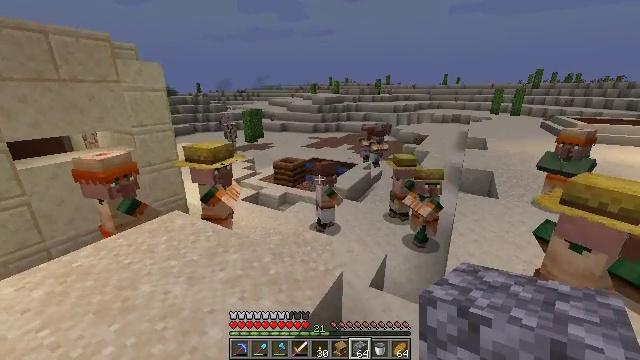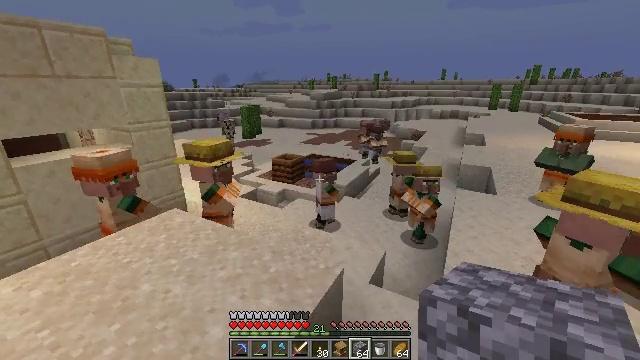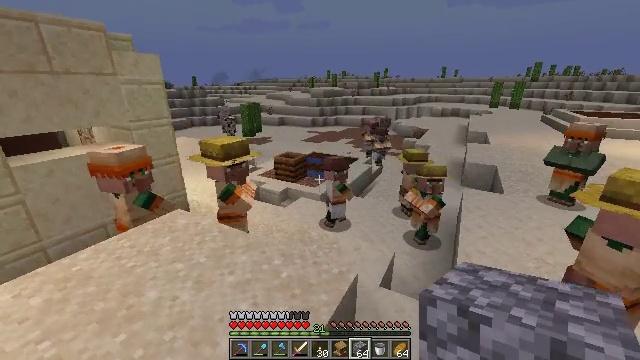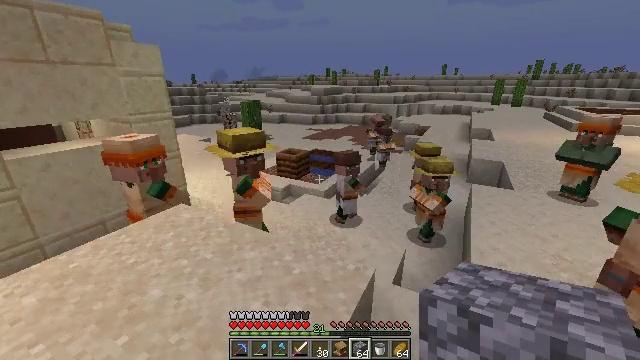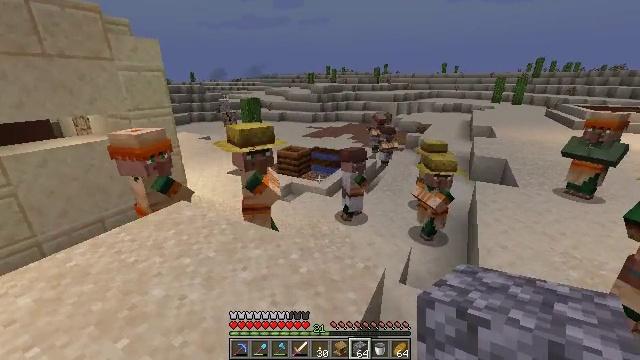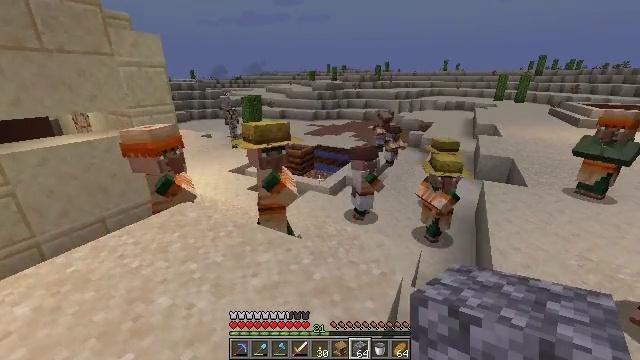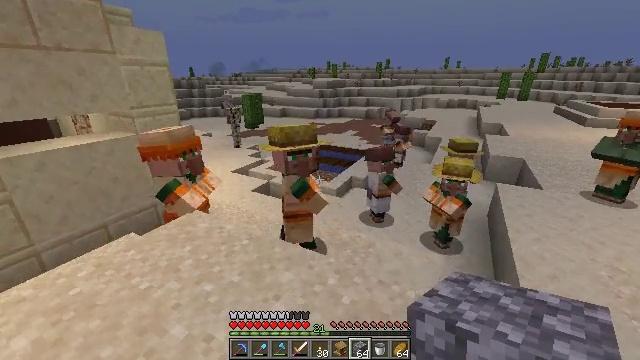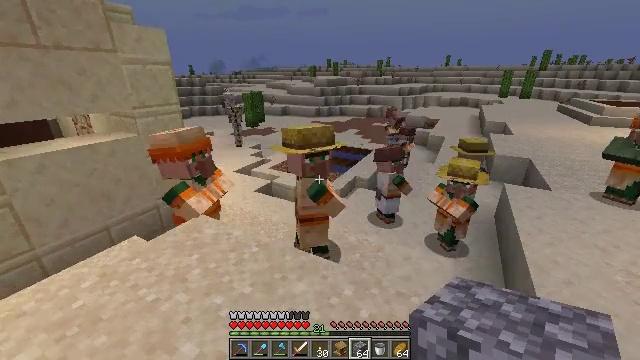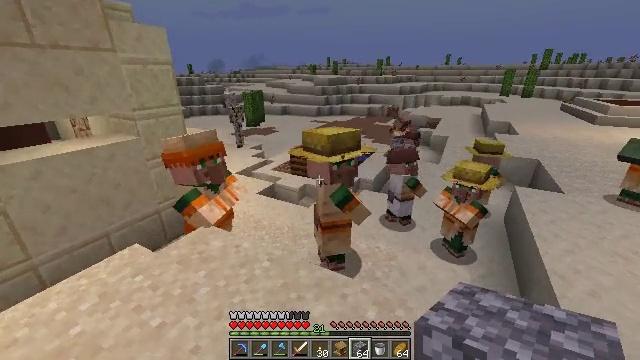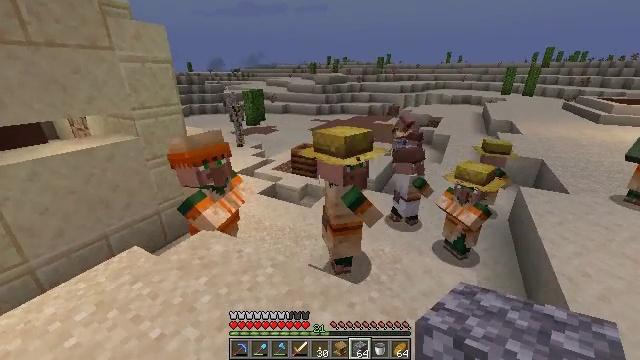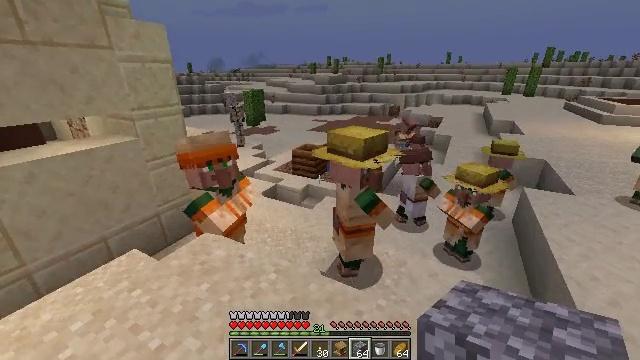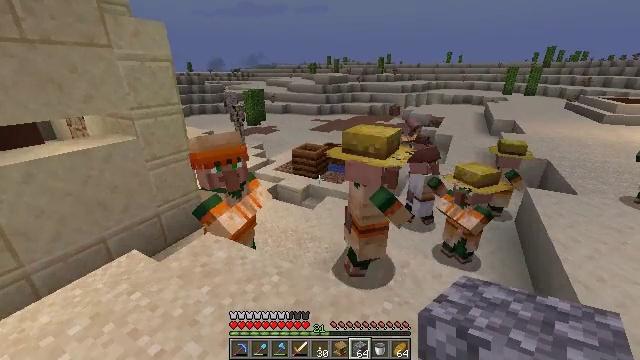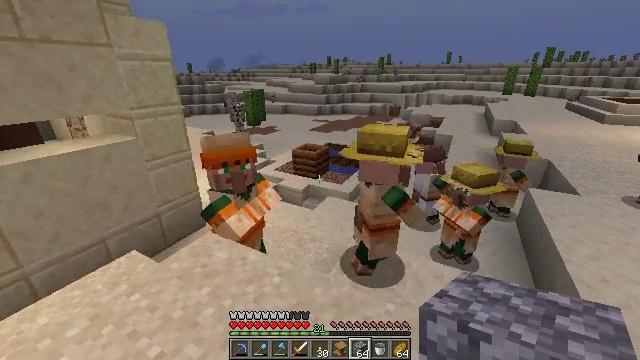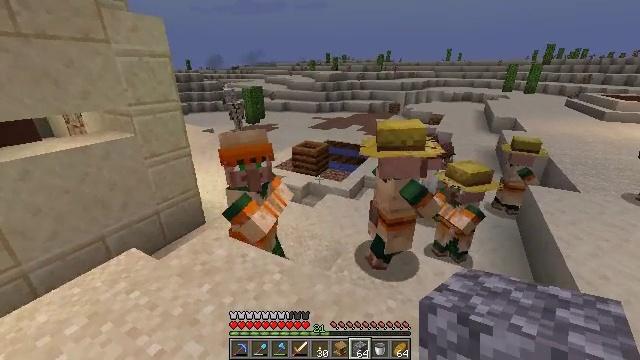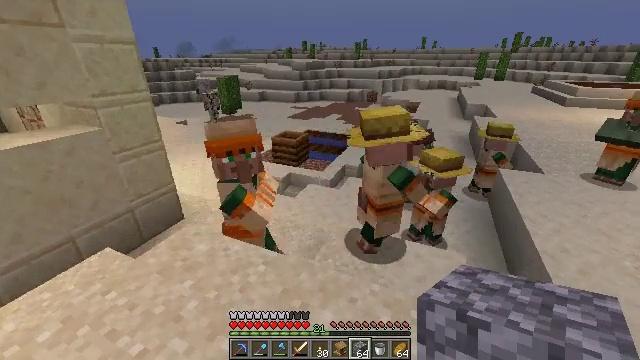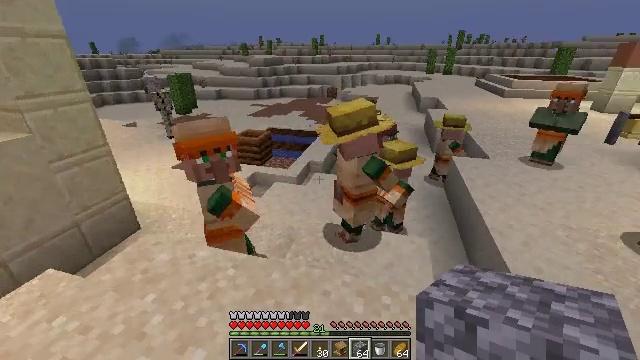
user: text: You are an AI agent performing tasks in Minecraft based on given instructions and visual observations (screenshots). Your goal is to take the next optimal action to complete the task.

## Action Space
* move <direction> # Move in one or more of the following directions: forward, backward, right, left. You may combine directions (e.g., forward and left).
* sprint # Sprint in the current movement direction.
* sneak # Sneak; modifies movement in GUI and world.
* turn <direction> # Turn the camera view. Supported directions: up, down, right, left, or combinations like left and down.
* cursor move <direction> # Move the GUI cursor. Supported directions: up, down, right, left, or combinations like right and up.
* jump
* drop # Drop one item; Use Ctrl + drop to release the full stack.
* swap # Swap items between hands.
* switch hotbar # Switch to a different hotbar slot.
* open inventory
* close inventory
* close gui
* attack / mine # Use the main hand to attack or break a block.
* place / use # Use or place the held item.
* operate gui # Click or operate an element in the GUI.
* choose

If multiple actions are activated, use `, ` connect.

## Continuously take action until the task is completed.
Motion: motion action
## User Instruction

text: Break the smooth sandstone to collect it.
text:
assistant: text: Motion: move forward and move left
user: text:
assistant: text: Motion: move forward and move left
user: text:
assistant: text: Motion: move forward and move left
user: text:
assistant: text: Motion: move forward and move left
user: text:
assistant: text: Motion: move forward and move left
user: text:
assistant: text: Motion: move forward and move left
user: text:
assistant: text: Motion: move forward and move left
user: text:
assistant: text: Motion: move forward
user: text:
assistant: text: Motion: no_op
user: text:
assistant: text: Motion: no_op
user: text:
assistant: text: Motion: no_op
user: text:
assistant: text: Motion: no_op
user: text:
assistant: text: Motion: no_op
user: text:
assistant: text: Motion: turn right and down
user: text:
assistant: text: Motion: turn right
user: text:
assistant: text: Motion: turn right
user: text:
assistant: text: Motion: turn right
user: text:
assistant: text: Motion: turn right
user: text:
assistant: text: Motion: no_op
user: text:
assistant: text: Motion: no_op
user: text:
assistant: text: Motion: no_op
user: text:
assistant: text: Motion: no_op
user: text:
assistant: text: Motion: no_op
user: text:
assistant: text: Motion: no_op
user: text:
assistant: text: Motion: no_op
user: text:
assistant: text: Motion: no_op
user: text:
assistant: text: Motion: no_op
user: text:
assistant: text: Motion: no_op
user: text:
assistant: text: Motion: no_op
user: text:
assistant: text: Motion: no_op